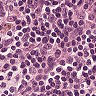
Metastatic tissue present: no